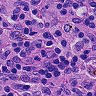
Metastatic tissue present: no